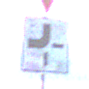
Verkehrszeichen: VerlaufVorfahrtsstrasse2
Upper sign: VorfahrtGewaehren
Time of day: SunriseSunset
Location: Outdoor (Suburban)
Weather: PartlyCloudy
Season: NotSpecified
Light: Natural